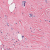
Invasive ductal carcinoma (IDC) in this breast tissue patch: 0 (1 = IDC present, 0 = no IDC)